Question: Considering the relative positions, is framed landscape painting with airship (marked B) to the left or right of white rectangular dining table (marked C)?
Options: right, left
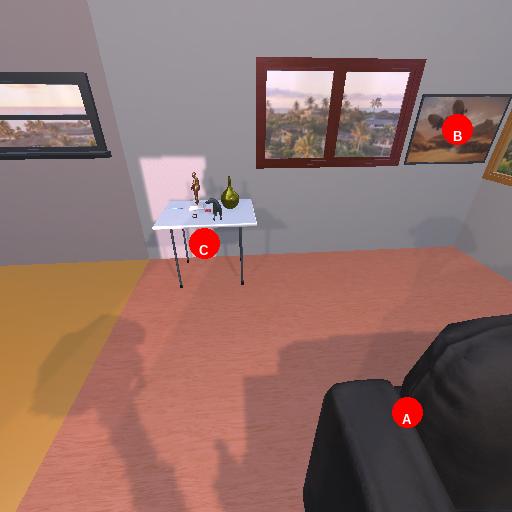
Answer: right